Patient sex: F
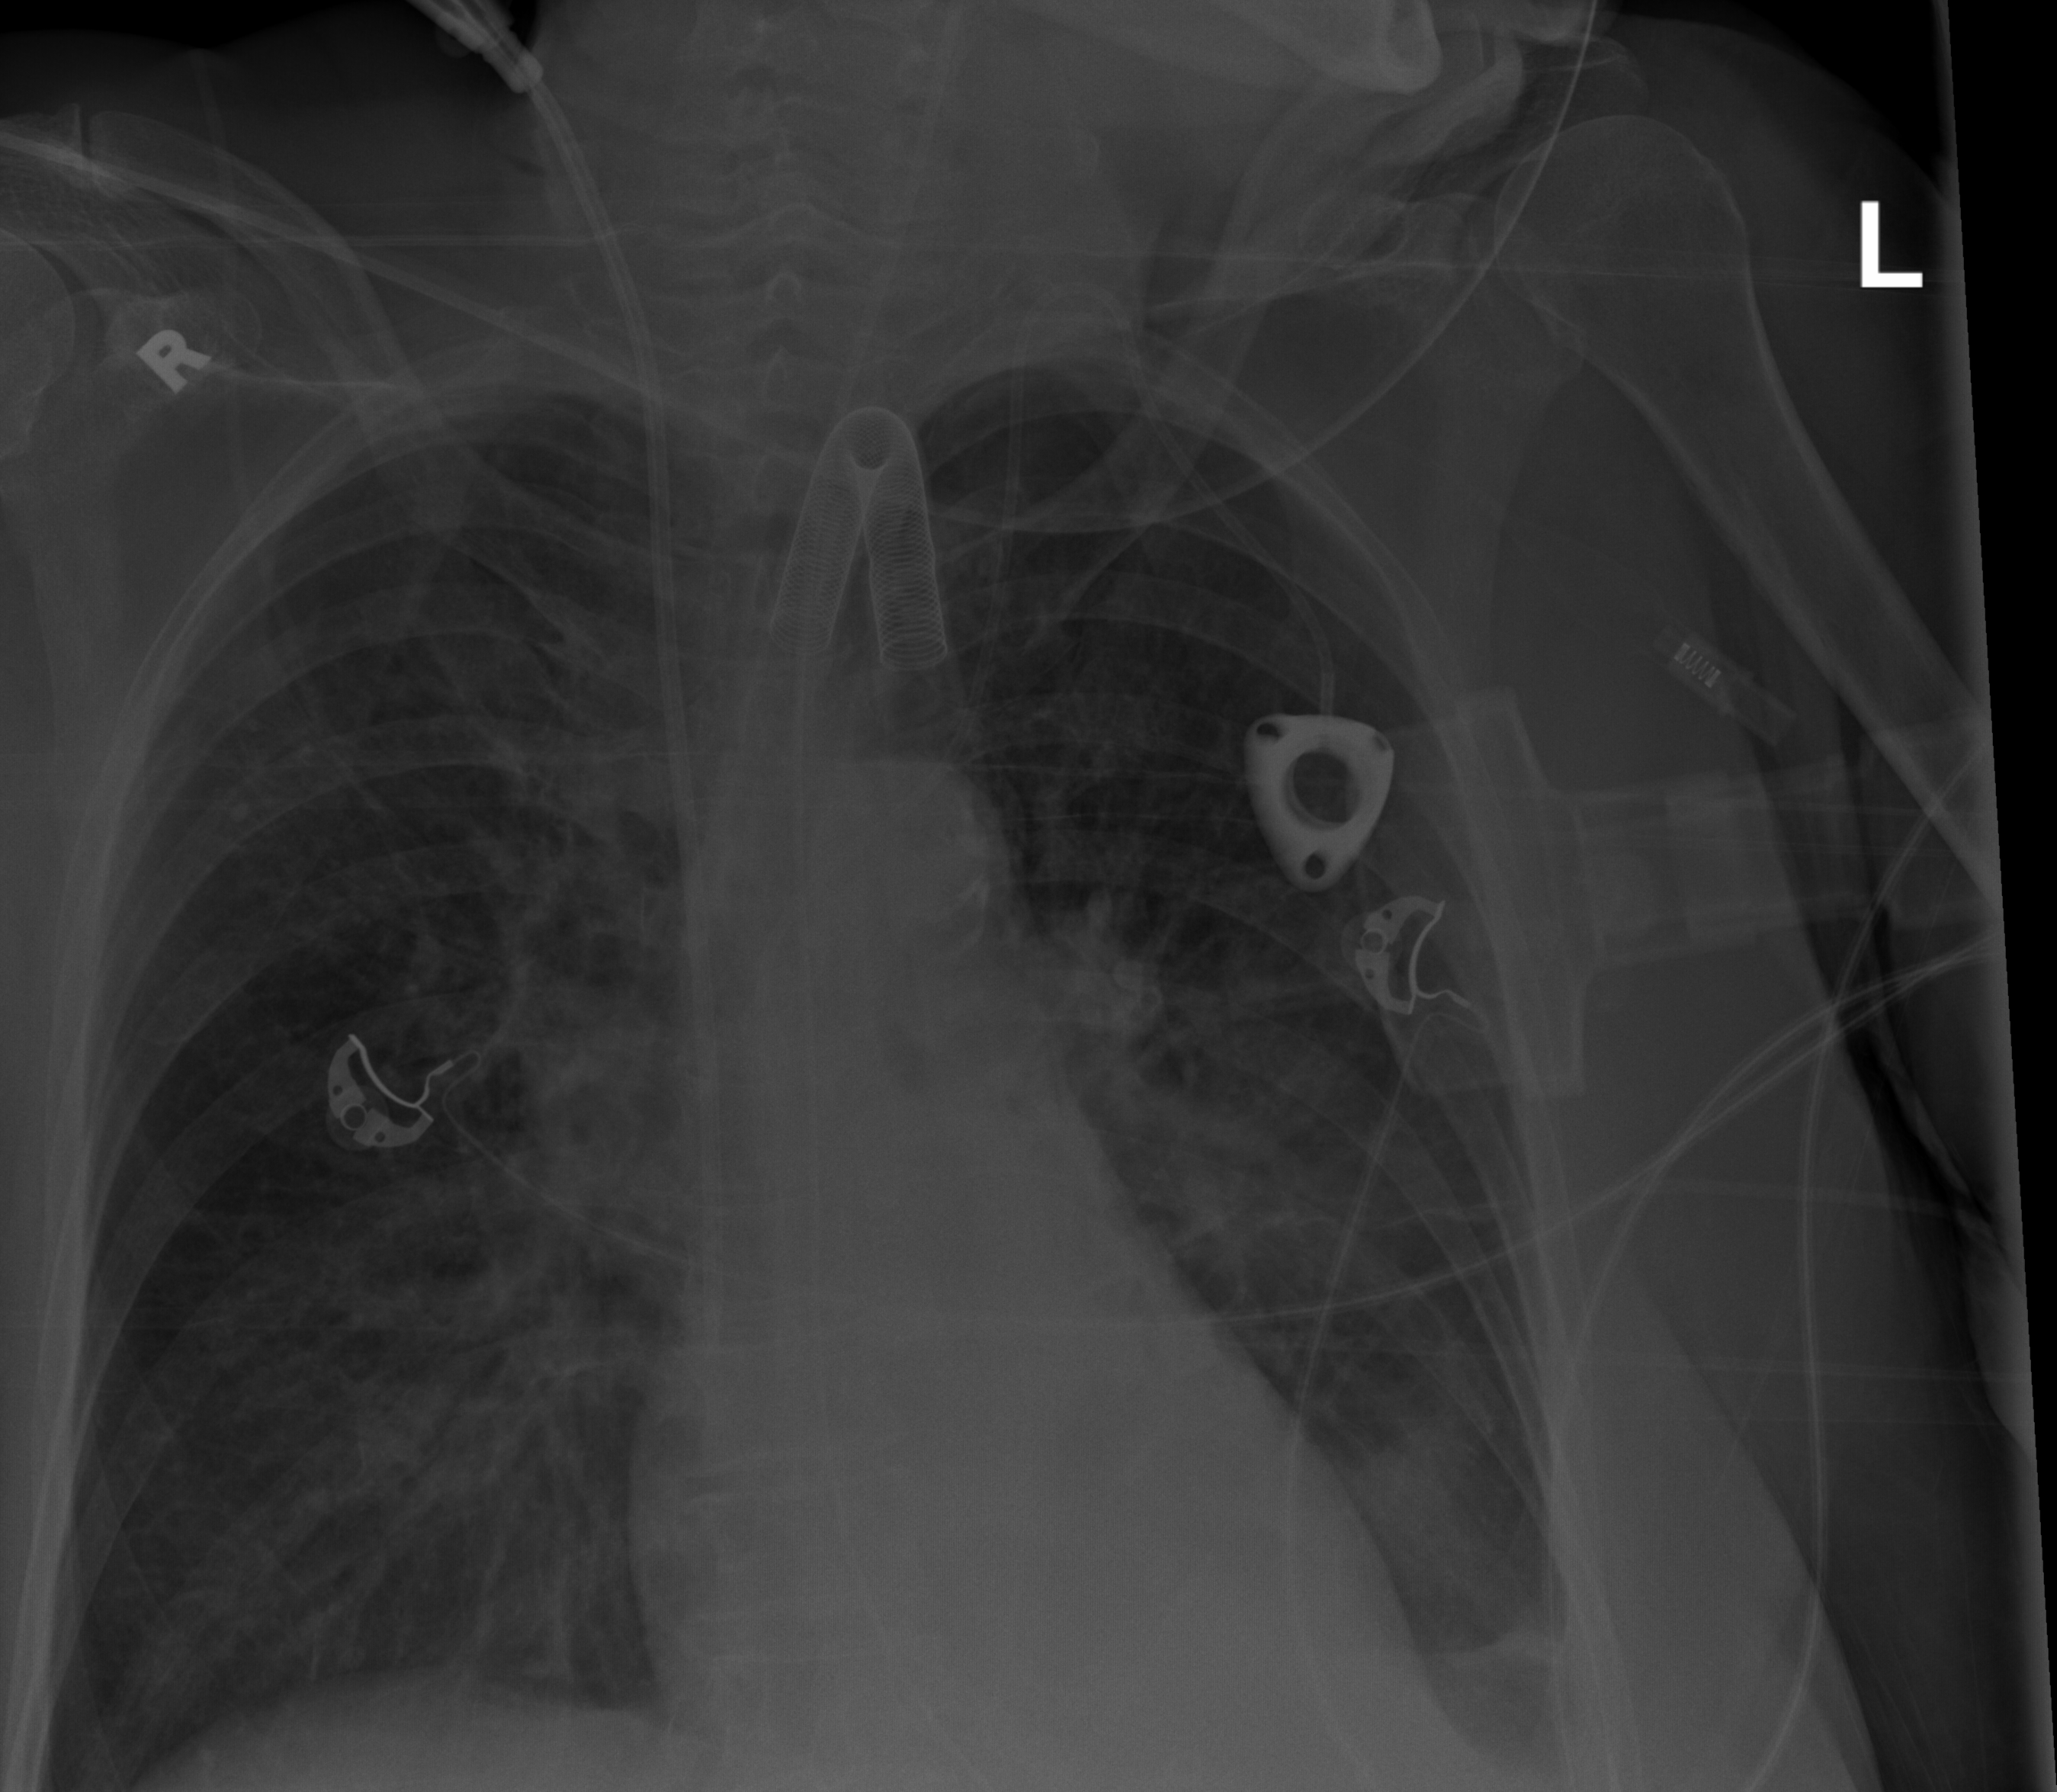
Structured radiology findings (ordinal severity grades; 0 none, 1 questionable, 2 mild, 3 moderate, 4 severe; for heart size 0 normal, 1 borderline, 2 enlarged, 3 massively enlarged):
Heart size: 0
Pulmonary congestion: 0
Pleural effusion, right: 0
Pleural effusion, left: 2
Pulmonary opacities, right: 2
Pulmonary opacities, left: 2
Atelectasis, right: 0
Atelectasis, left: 2